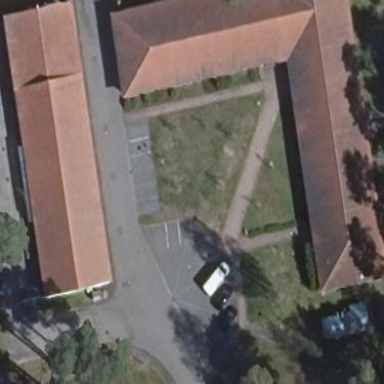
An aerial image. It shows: Parking area with surface.